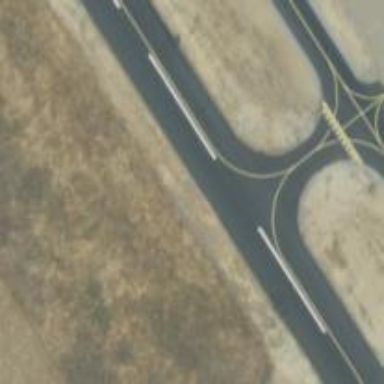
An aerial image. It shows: Runway at airport.